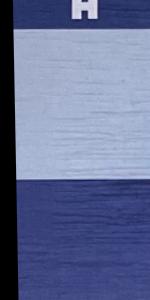
Label: Empty